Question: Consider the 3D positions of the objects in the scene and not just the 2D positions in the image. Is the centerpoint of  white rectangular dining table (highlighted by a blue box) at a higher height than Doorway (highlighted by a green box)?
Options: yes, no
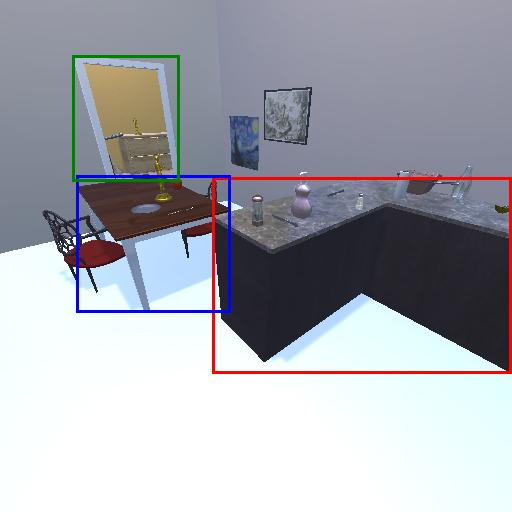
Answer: yes